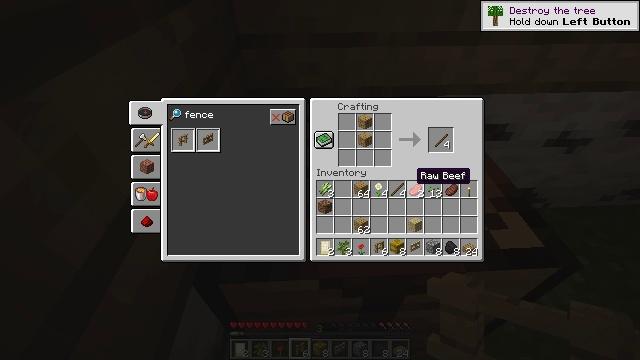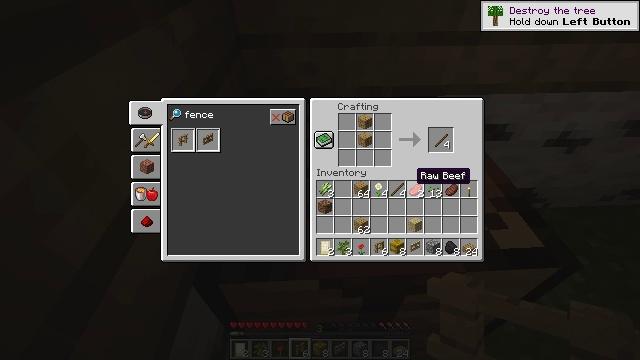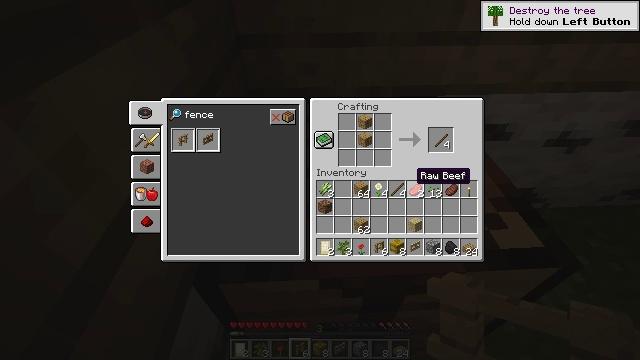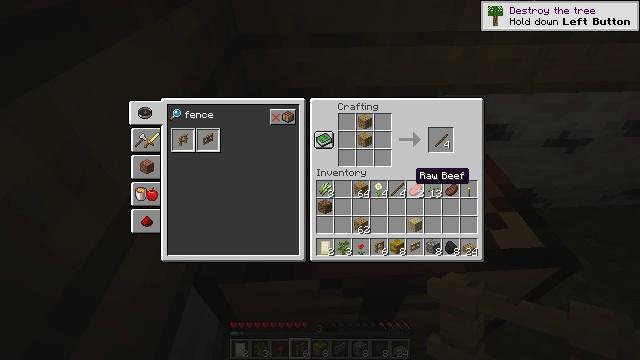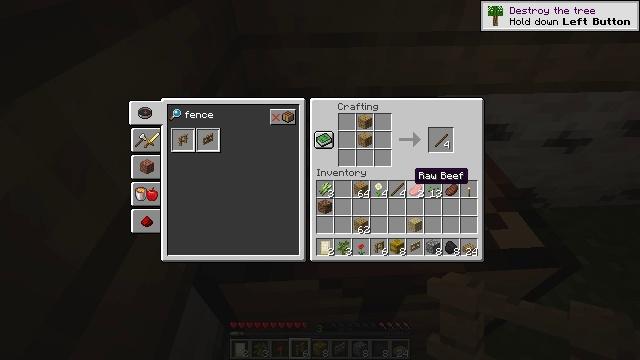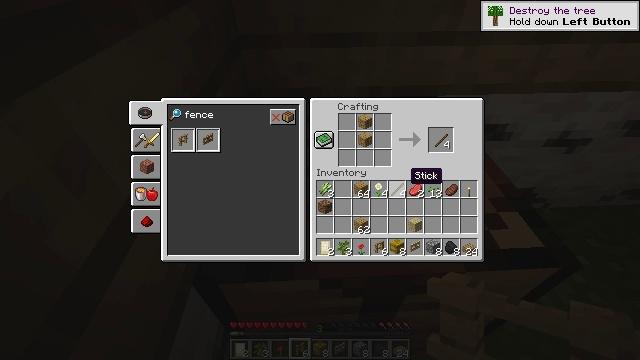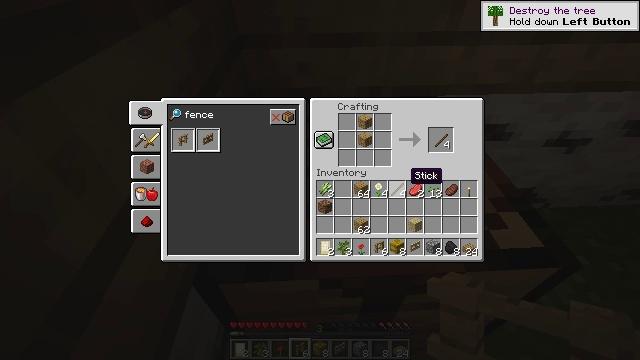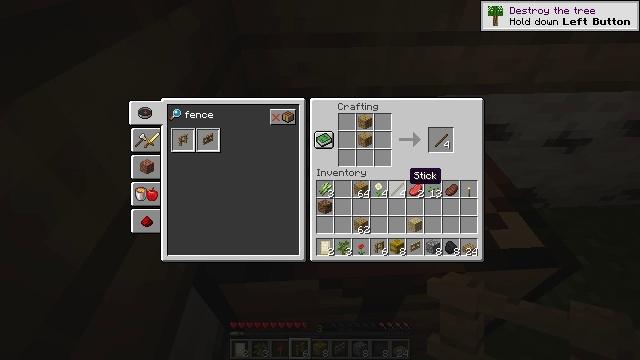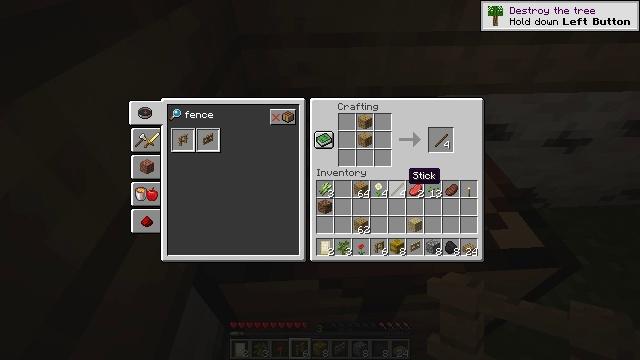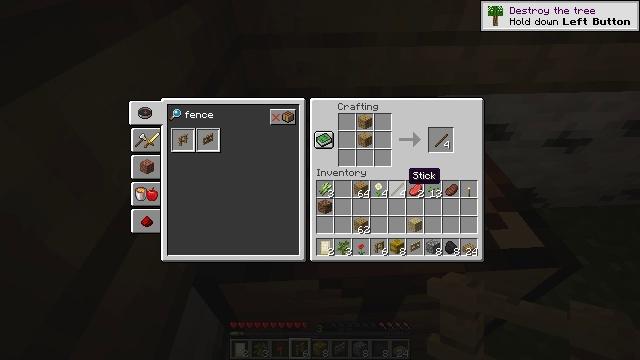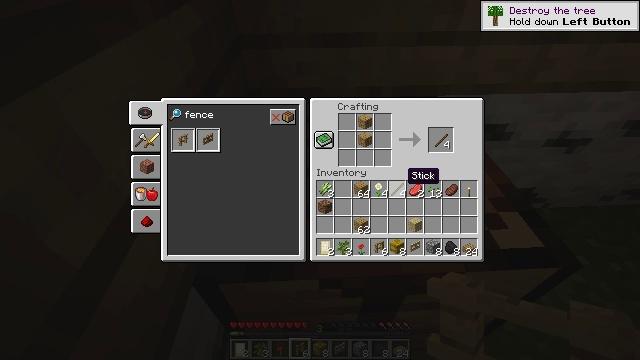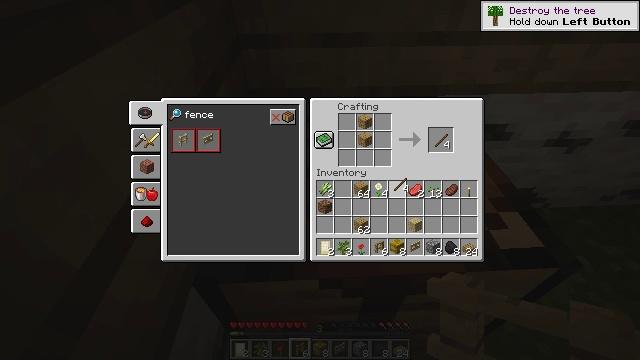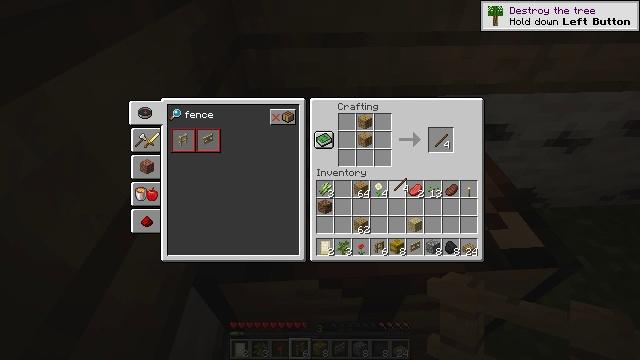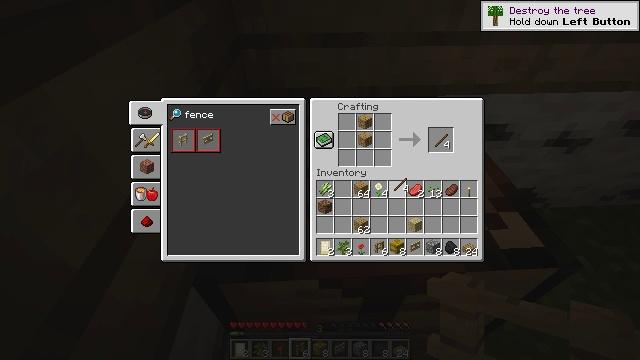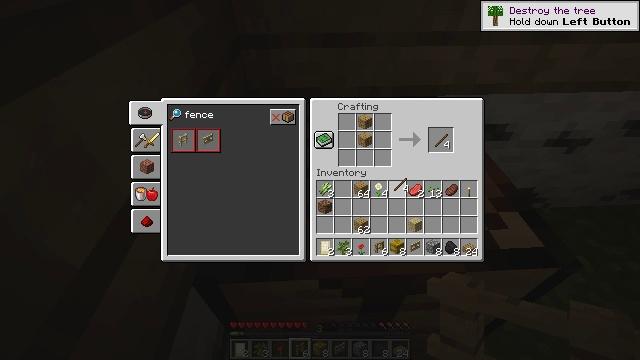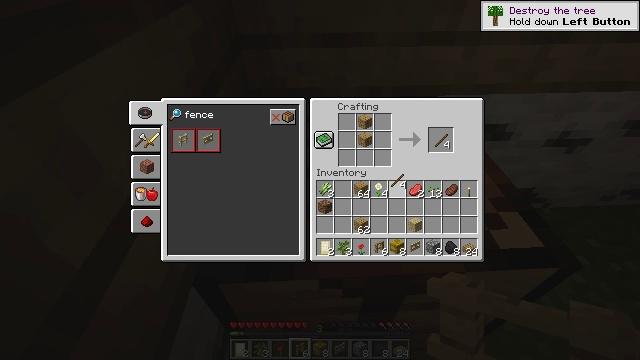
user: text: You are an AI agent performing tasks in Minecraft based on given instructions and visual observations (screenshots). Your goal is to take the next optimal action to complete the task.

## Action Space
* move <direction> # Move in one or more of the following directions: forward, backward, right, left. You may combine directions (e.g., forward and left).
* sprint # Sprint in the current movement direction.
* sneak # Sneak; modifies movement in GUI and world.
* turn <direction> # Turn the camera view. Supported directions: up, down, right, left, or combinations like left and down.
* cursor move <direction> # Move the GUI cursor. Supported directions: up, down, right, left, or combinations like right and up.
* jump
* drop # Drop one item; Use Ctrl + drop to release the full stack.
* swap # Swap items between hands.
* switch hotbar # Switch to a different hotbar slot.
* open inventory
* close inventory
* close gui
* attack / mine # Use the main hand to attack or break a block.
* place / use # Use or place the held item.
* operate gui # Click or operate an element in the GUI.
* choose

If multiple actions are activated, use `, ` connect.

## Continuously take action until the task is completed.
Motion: motion action
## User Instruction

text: Craft an oak fence gate.
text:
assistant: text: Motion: no_op
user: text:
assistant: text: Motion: no_op
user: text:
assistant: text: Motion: no_op
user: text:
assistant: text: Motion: no_op
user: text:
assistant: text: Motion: no_op
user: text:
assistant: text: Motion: no_op
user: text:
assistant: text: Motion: no_op
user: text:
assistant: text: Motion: no_op
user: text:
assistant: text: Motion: no_op
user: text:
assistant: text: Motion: no_op
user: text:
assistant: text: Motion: operate gui
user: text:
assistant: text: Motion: operate gui
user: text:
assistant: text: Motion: operate gui
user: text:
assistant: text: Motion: no_op
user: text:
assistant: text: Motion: no_op
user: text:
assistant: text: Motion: cursor move left and up
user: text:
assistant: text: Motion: cursor move left and up
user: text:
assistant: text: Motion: no_op
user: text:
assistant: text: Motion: cursor move up
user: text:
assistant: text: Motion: no_op
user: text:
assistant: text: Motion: no_op
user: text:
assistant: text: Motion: no_op
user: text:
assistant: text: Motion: no_op
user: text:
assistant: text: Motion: no_op
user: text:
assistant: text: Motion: no_op
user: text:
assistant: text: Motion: no_op
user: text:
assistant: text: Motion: no_op
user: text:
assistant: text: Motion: no_op
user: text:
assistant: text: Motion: no_op
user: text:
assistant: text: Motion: no_op